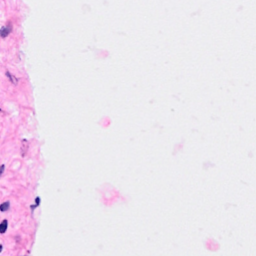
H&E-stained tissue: Breast